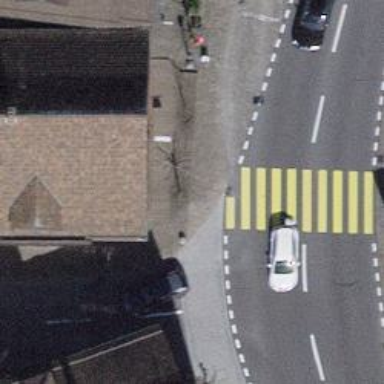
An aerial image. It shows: Footway crossing with unmarked wooden chips surface.